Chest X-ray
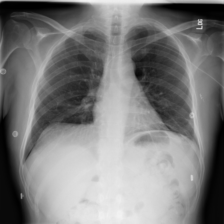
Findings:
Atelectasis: positive
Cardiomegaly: negative
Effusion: negative
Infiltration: negative
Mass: negative
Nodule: negative
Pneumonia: negative
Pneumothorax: negative
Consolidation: negative
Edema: negative
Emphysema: negative
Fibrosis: negative
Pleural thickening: negative
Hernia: negative